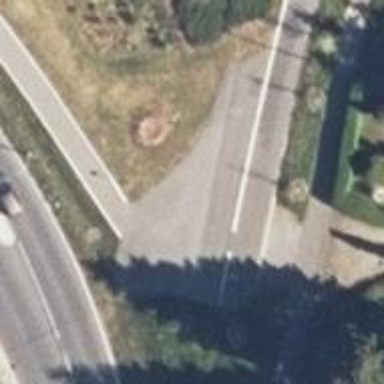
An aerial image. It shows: Asphalt cycleway.